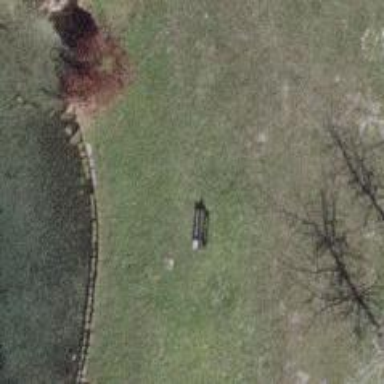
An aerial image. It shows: Brown bench in the vicinity.